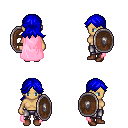
a pixel art fantasy rpg character, female body template, human, tanned skin, pink cape, metal pants, blue loose hair, brown shoes, shield, four views (front, back, left, right), 2x2 character sprite sheet, small pixel art, hard edges, no anti-aliasing